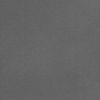
Label: dusty